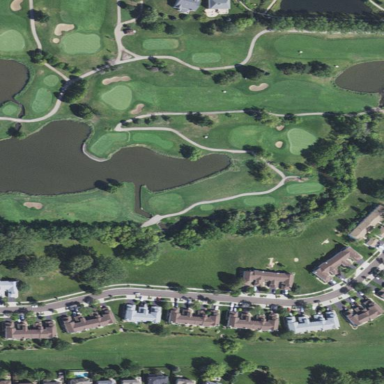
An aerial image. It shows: Designated golf cart path.